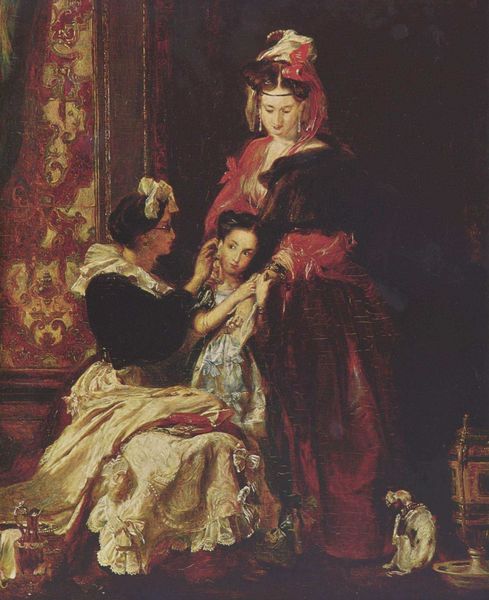
Titel: Der erste Ohrring
Künstler: David Wilkie
Standort: London
Institution: Tate Gallery
Schlagwörter: blau, dunkel, feder, gemälde, hand, schatten, wasser, weiß, frauen, mädchen, ocker, sitzen, braun, damen, frau, frisur, frisuren, haar, hell, hintergrund, holz, hut, kleid, kleider, ohr, ohrring, raum, schmuck, schwarz, szene, zimmer, blick, hund, rot, schloss, tier, tuch, beige, malerei, muster, ornament, schleife, teppich, wand, alte, band, barock, blicke, diener, dienerin, federn, haarschmuck, halten, kleidung, kragen, pelz, samt, schale, spitze, stehen, bild, bildnis, hände, innenraum, portrait, porträt, vorhang, öl, gold, haare, interieur, kelch, reich, sessel, sitzend, adel, drei, gewänder, innen, kind, mutter, ohrringe, saum, tochter, schleifen, perlen, prinzessin, scheitel, seide, henkel, kanne, krug, schalen, vase, hündchen, schürze, dutt, magd, umarmung, haltung, klein, angst, tapete, weiblich, kopftuch, nähen, verzierung, bedienstete, dienstmädchen, robe, zofe, gesenkt, rüschen, wange, stola, umarmen, waschen, unterrock, palast, porträts, weinen, brille, kopfputz, untersuchung, fräulein, brokat, karaffe, toilette, chien, hilfe, rouge, tapisserie, reif, bordeau, hochzeit, drapé, königin, sauber, erwachsen, prunk, schminken, gefäße, kopfschmuck, wandbehang, kosmetik, schmick, stechen, drei frauen, helfen, ind, tocher, enfant, mère, boudoir, ausstattung, badeszene, prunkvoll, liebkosen, pflege, putzen, säubern, vermählung, schmücken, plume, tante, aufstellung, ohrhänger, frauenzimmer, coiffure, ängstlich, famille, scène, königign, schoßhund, reine, chasseriau, bodoir, saubermachen, princesse, suivante, margd, coiffeuse, enant